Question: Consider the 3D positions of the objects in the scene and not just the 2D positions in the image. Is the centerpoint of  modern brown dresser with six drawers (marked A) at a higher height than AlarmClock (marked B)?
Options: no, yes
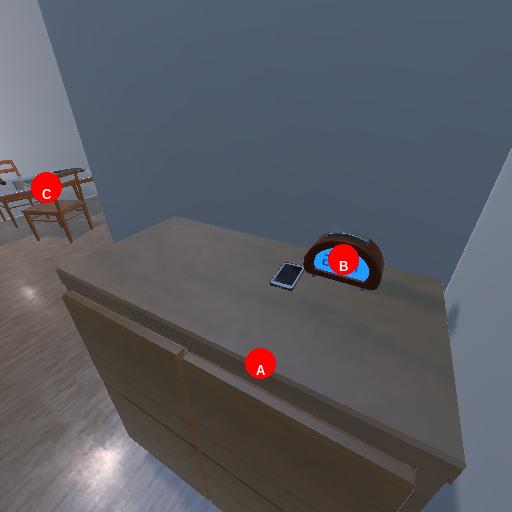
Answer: no